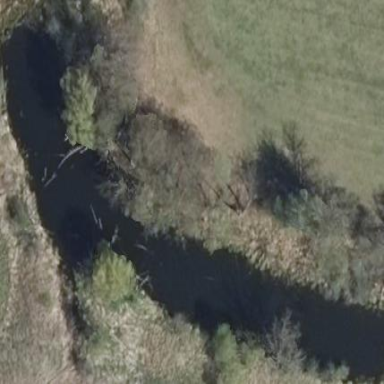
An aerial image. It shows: Oxbow water feature in natural setting.